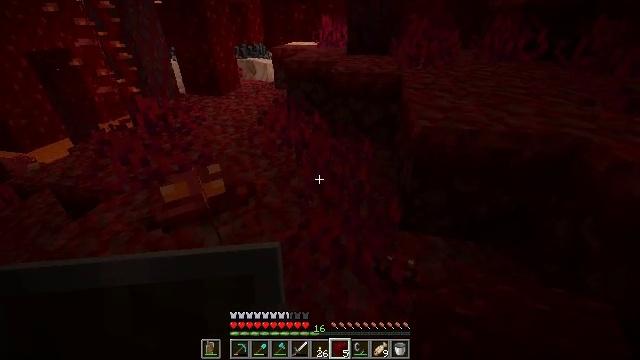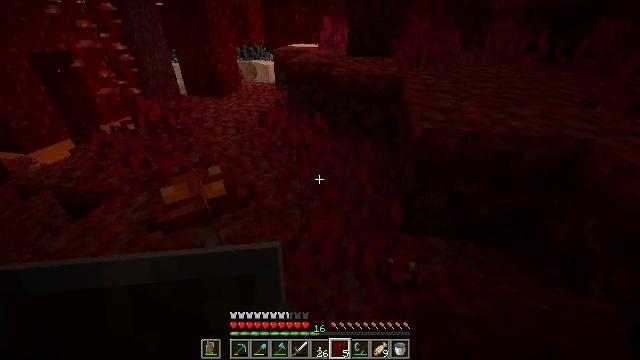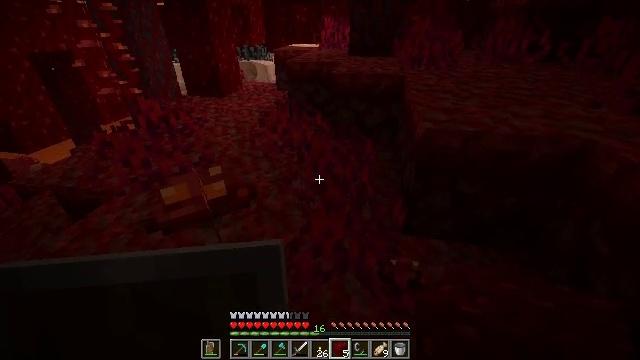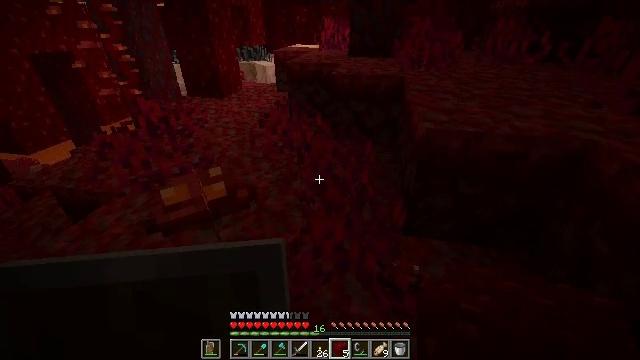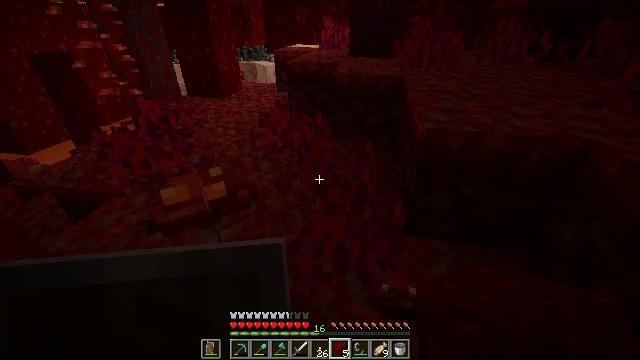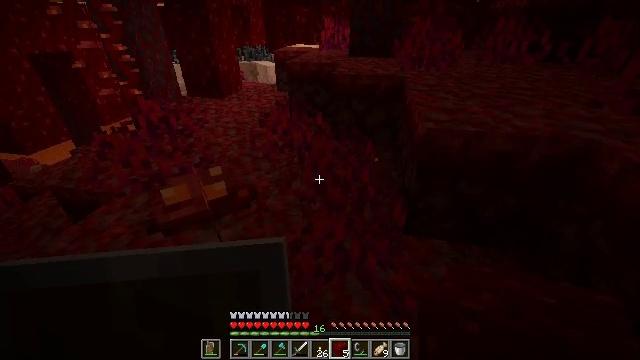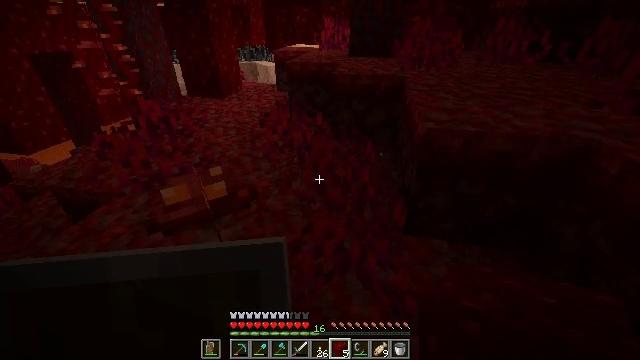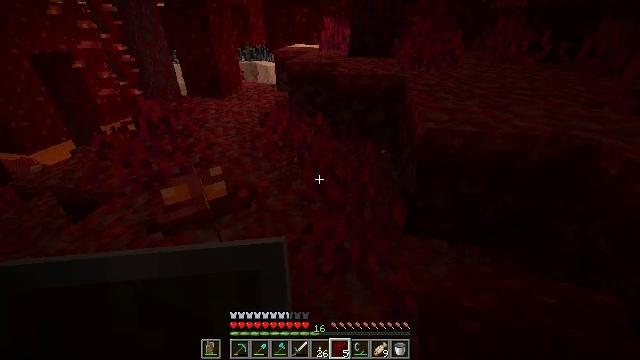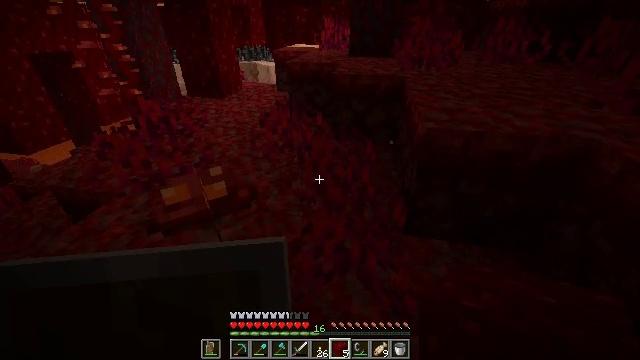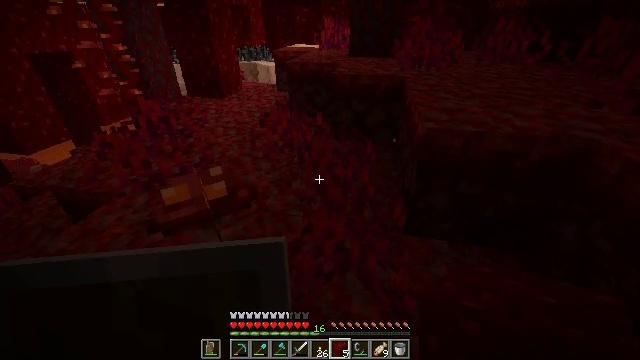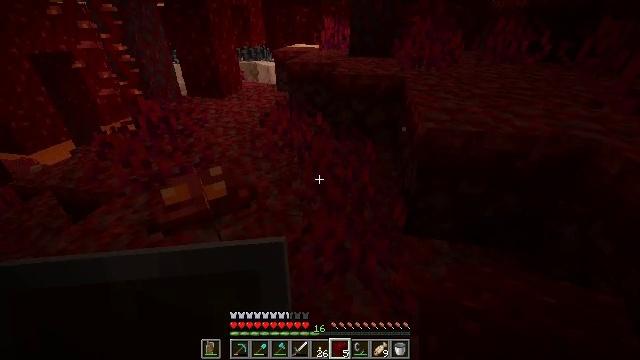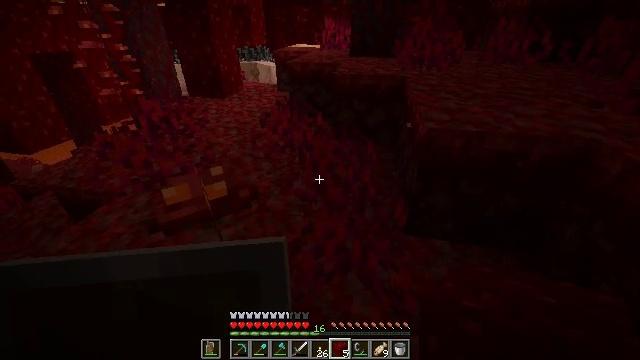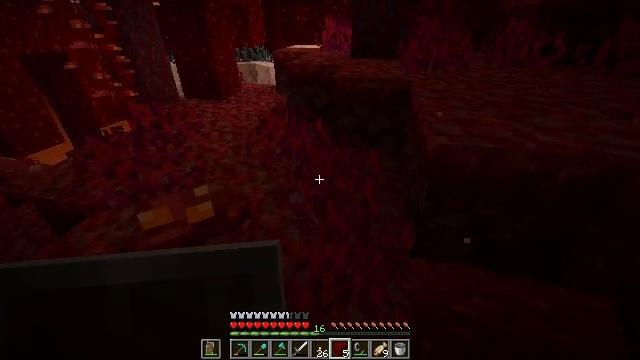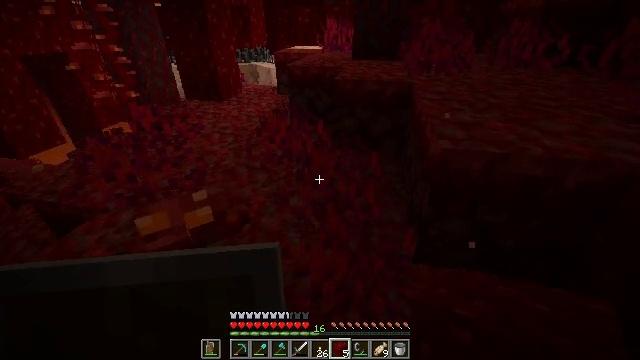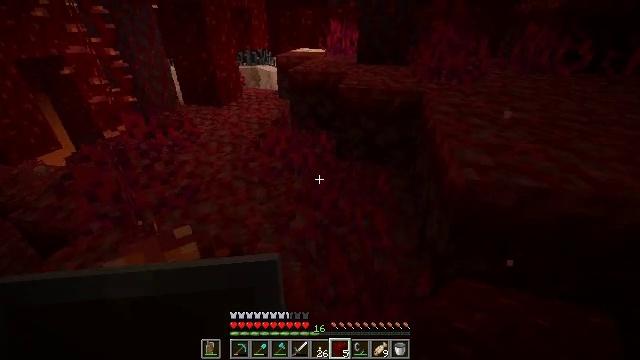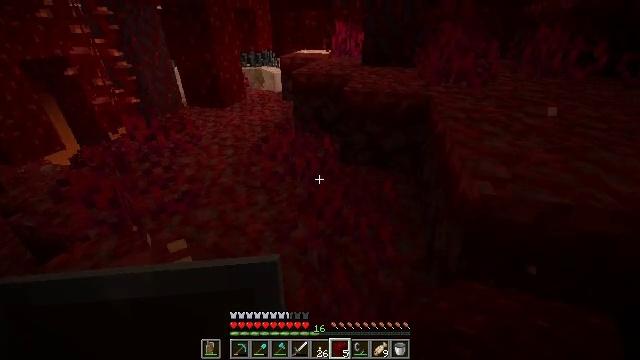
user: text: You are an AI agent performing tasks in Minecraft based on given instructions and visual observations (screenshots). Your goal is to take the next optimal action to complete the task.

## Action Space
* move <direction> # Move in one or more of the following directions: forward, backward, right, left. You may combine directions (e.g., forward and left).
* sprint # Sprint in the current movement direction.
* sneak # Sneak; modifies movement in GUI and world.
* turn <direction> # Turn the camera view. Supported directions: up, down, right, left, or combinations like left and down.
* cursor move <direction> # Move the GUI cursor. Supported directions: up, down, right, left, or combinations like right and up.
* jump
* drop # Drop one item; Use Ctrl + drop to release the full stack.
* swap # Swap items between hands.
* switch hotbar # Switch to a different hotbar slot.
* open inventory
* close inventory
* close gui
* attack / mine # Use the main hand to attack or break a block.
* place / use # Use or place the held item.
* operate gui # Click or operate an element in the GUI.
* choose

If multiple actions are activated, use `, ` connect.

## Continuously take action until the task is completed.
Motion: motion action
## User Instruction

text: Collect crimson fungus as a resource.
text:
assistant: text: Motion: no_op
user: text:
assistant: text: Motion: no_op
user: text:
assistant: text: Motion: no_op
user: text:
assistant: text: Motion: no_op
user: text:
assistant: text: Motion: no_op
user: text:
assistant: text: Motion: no_op
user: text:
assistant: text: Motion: no_op
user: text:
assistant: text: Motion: no_op
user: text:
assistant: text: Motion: no_op
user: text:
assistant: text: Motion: no_op
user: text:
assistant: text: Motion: move forward
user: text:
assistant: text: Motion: move forward
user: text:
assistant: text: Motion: move forward
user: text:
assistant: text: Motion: move forward
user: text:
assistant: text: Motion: no_op
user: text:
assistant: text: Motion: turn left
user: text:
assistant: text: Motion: move left, turn left
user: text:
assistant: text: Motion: move left, turn left and down
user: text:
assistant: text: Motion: move left, turn left and down
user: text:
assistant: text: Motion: turn left and down
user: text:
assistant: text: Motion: turn left and down
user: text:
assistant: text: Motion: turn down
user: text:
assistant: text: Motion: turn down
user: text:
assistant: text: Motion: turn down
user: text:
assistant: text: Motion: turn down
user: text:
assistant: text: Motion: turn down, attack / mine
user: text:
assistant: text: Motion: attack / mine
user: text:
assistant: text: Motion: attack / mine
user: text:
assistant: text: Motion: no_op
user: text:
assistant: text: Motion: turn right and up